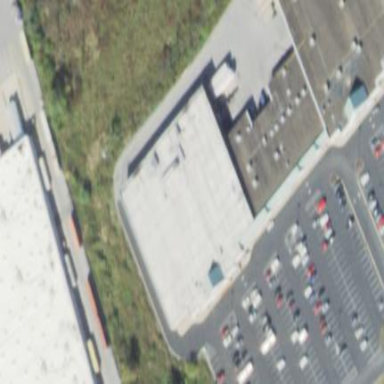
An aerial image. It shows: Retail building housing supermarket.